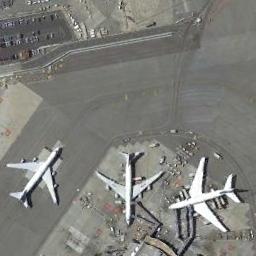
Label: airplane